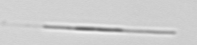
Label: Leptocylindrus